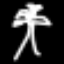
Label: palm tree